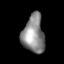
Tissue: lung
Cell type: T cells
Senescence score: 0.2259
Nuclear area (px): 814
Mean DAPI intensity: 138.464